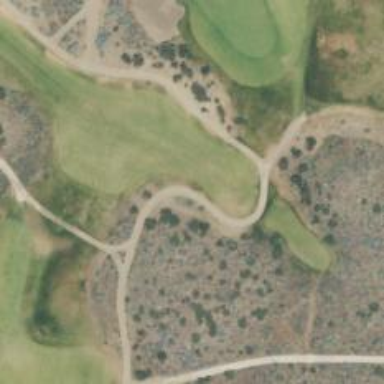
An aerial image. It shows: Service road designated as golf cart path.